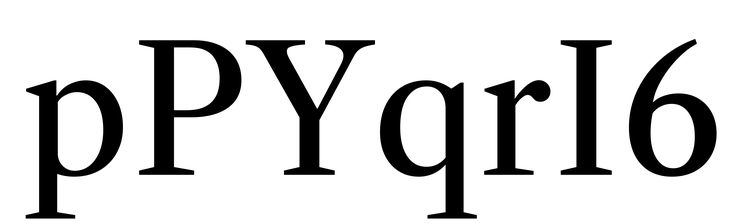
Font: LibreCaslonText_Regular